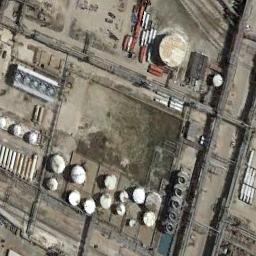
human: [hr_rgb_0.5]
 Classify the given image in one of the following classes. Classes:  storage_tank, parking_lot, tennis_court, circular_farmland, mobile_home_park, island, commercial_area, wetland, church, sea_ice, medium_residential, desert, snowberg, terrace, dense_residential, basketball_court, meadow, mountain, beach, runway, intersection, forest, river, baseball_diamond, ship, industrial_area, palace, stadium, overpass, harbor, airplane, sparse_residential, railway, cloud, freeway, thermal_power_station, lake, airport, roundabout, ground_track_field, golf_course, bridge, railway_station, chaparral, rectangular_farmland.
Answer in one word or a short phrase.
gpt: storage_tank